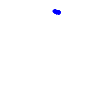
Particle: electron